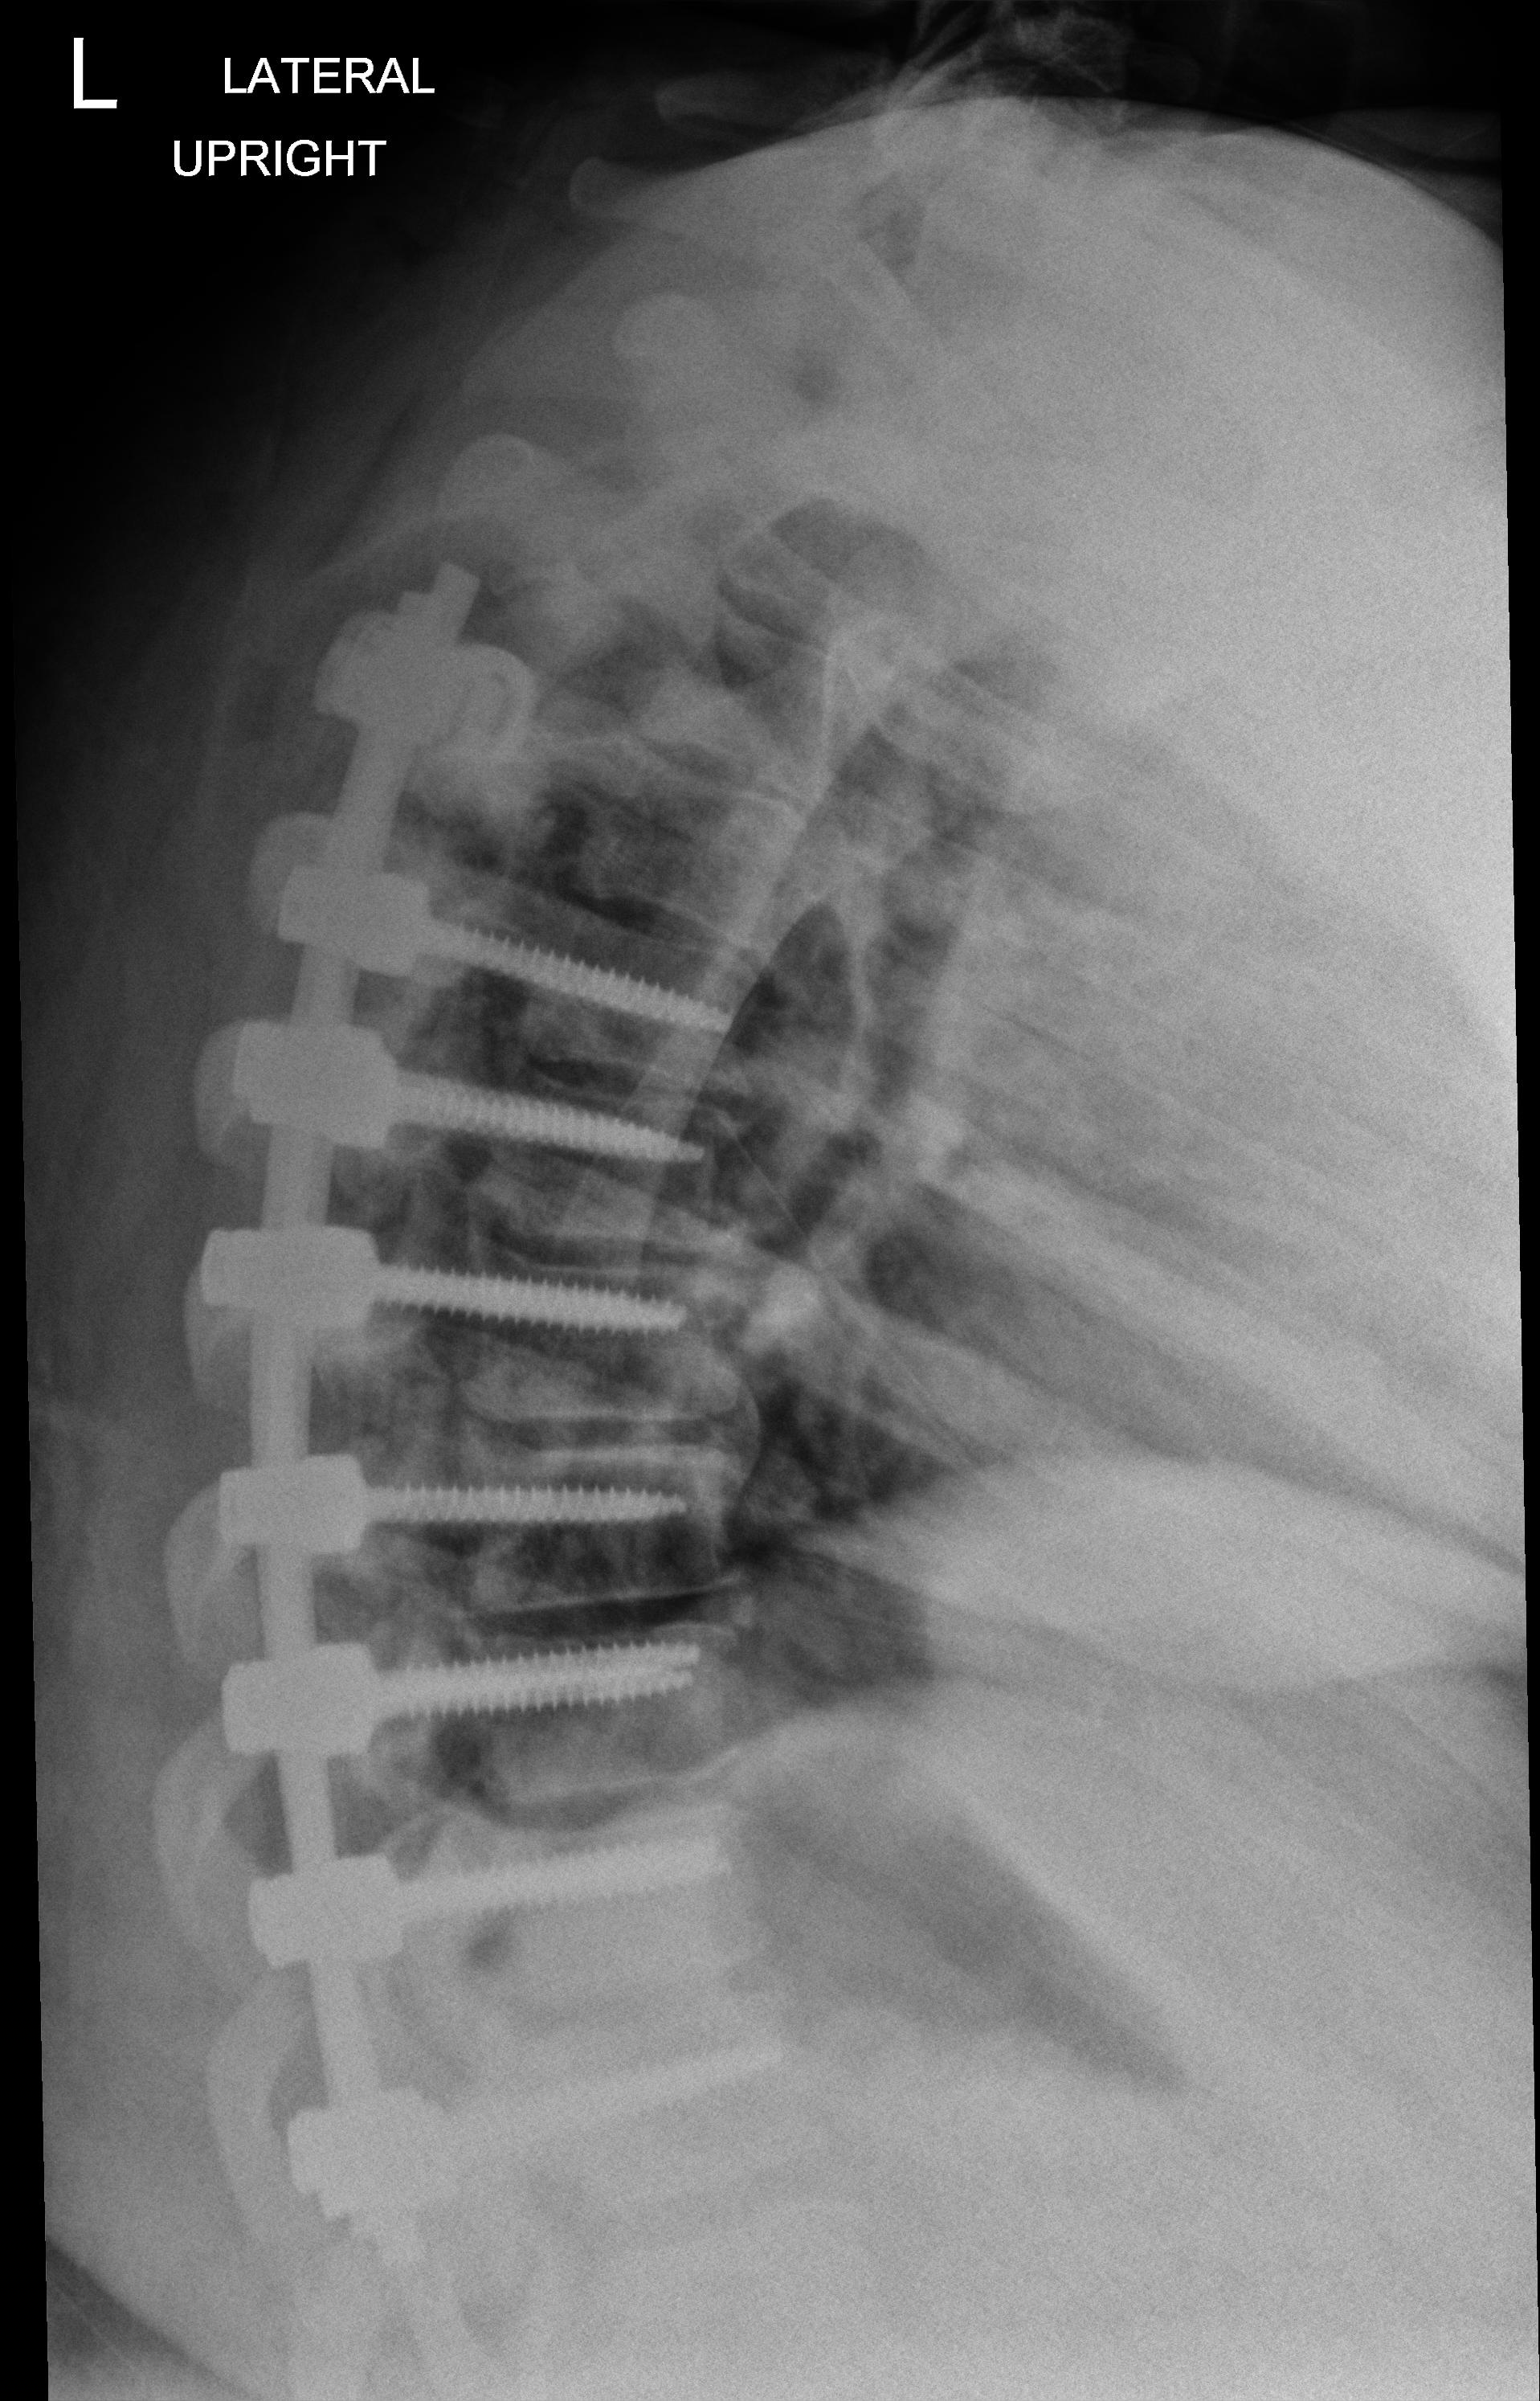
View: LATERAL
Implant manufacturer: Styker everest (K2M)